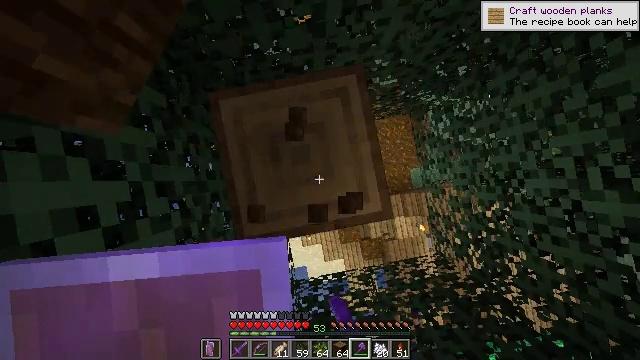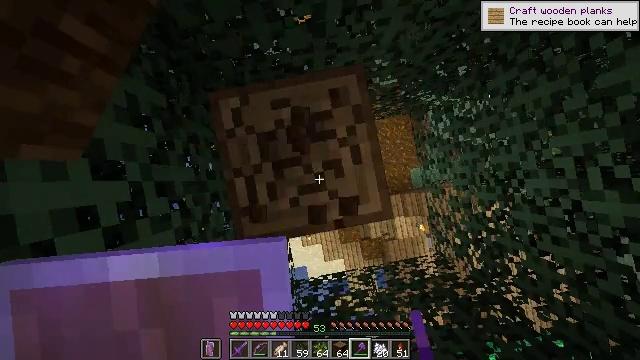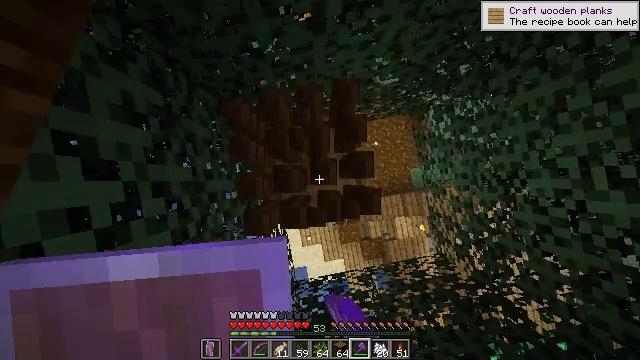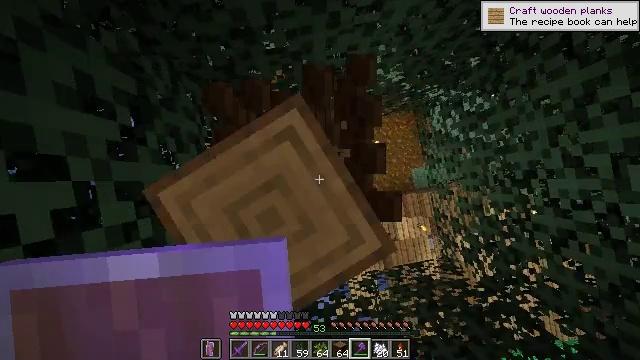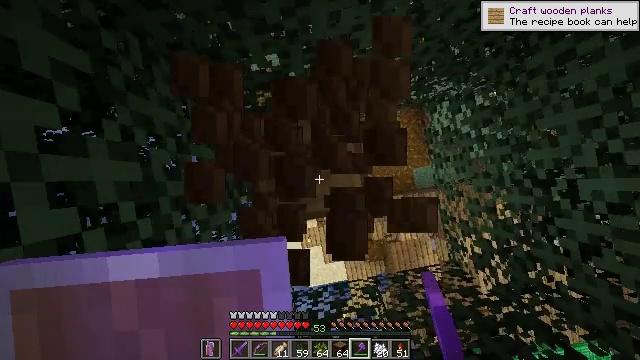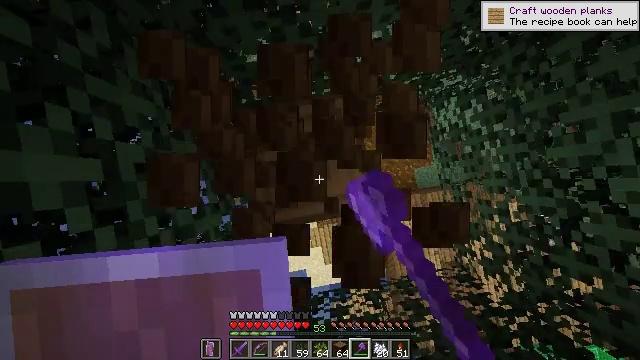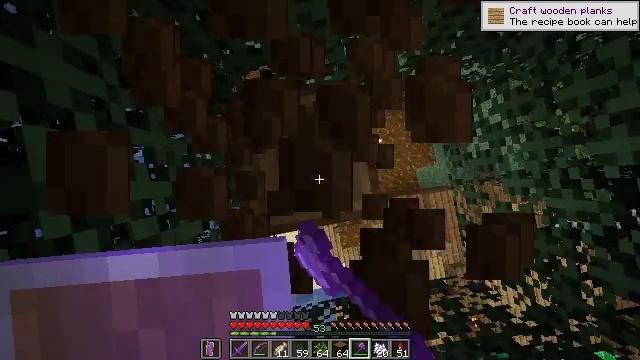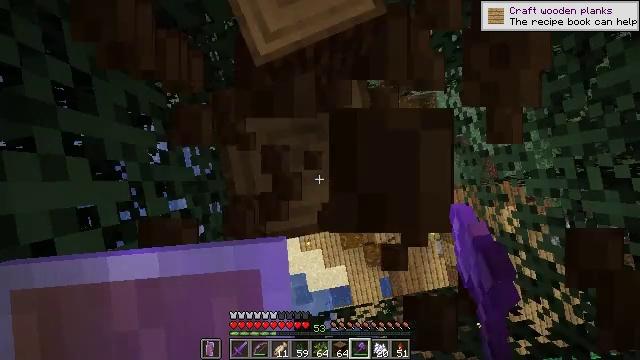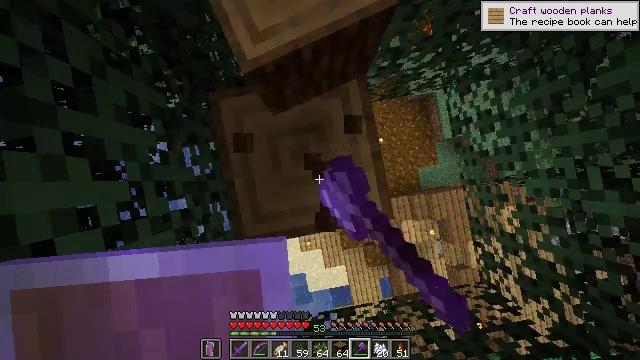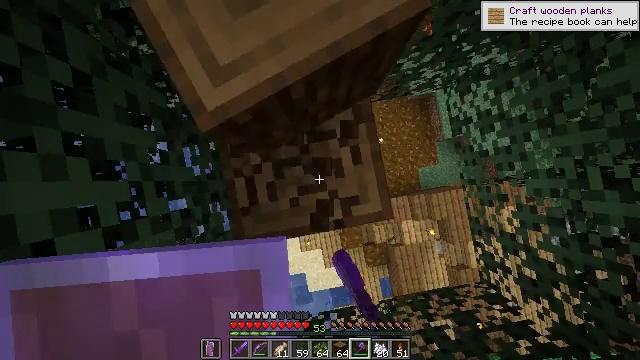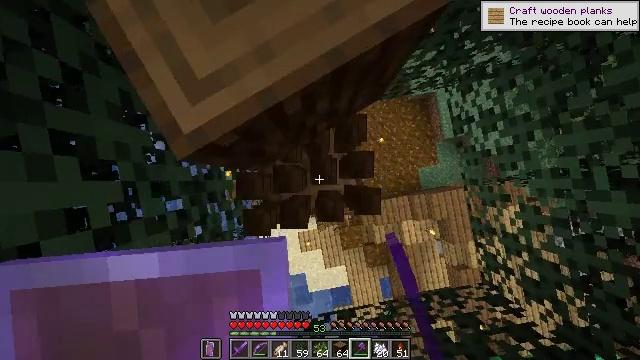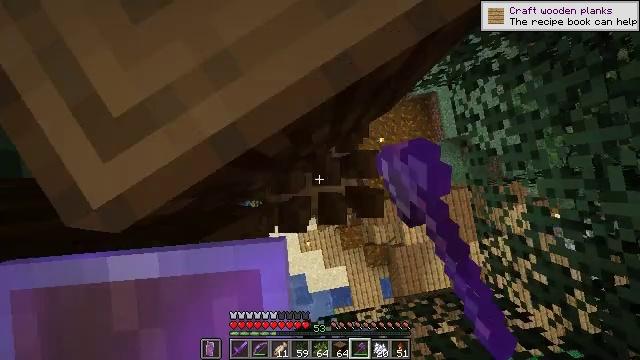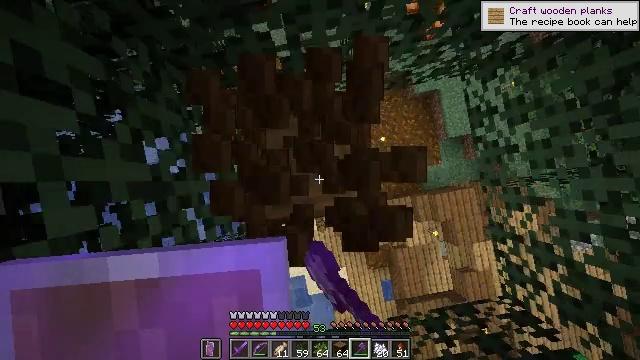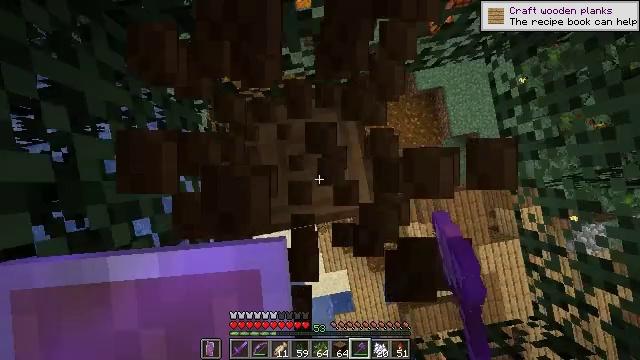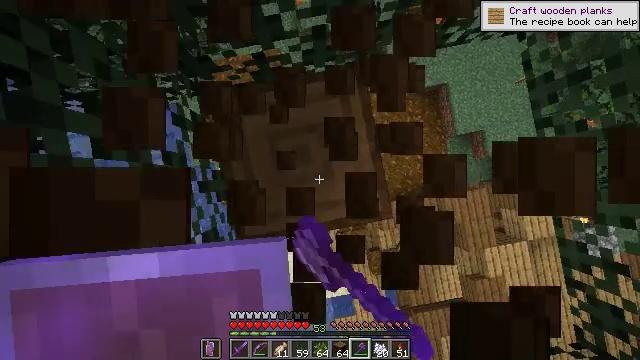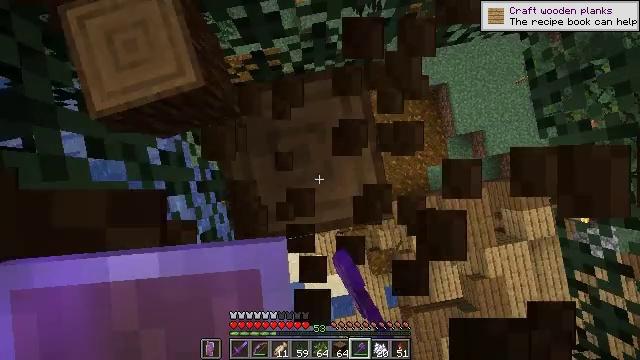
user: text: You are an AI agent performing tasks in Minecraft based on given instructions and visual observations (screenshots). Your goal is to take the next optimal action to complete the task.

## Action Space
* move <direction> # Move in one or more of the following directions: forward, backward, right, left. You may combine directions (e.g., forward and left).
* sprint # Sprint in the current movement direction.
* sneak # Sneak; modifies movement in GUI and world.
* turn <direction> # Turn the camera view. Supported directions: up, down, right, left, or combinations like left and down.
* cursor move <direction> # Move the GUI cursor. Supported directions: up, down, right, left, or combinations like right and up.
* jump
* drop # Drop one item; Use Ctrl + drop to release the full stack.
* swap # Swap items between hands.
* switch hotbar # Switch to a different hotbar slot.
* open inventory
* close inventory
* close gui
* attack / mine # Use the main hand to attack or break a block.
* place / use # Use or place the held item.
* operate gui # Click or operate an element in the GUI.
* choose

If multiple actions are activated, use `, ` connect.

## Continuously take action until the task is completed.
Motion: motion action
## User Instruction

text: Gather spruce log by chopping the tree.
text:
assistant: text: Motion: attack / mine
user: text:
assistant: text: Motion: attack / mine
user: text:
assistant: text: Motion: attack / mine
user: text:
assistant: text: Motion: attack / mine
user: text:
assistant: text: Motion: attack / mine
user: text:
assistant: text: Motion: attack / mine
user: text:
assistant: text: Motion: attack / mine
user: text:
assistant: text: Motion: attack / mine
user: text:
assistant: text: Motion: attack / mine
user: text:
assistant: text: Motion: attack / mine
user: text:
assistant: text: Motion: attack / mine
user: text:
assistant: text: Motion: attack / mine
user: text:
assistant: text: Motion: attack / mine
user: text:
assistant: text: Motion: attack / mine
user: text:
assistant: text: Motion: attack / mine
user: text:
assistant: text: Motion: attack / mine
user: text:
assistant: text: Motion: attack / mine
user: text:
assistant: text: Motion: attack / mine
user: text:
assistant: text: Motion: attack / mine
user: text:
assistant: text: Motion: attack / mine
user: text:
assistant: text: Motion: attack / mine
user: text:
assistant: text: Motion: attack / mine
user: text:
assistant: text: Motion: attack / mine
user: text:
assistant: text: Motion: attack / mine
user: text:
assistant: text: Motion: attack / mine
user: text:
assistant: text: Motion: attack / mine
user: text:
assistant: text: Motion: attack / mine
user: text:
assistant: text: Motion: attack / mine
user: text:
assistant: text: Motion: attack / mine
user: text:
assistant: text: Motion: attack / mine